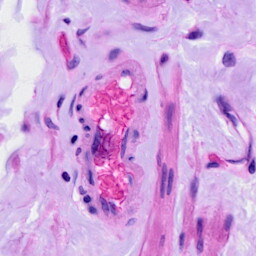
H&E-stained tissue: Ovarian